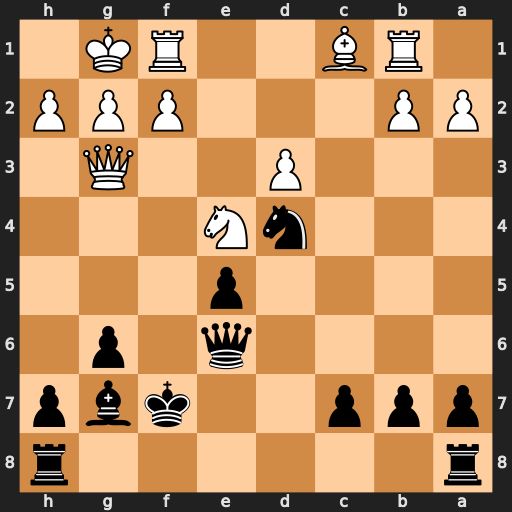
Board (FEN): r6r/ppp2kbp/4q1p1/4p3/3nN3/3P2Q1/PP3PPP/1RB2RK1
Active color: b
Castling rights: -
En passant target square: -
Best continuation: Ne2+ Kh1 Nxg3+